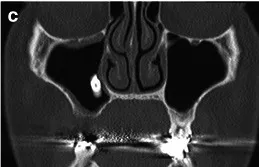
Coronal section).
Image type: radiology (ct)